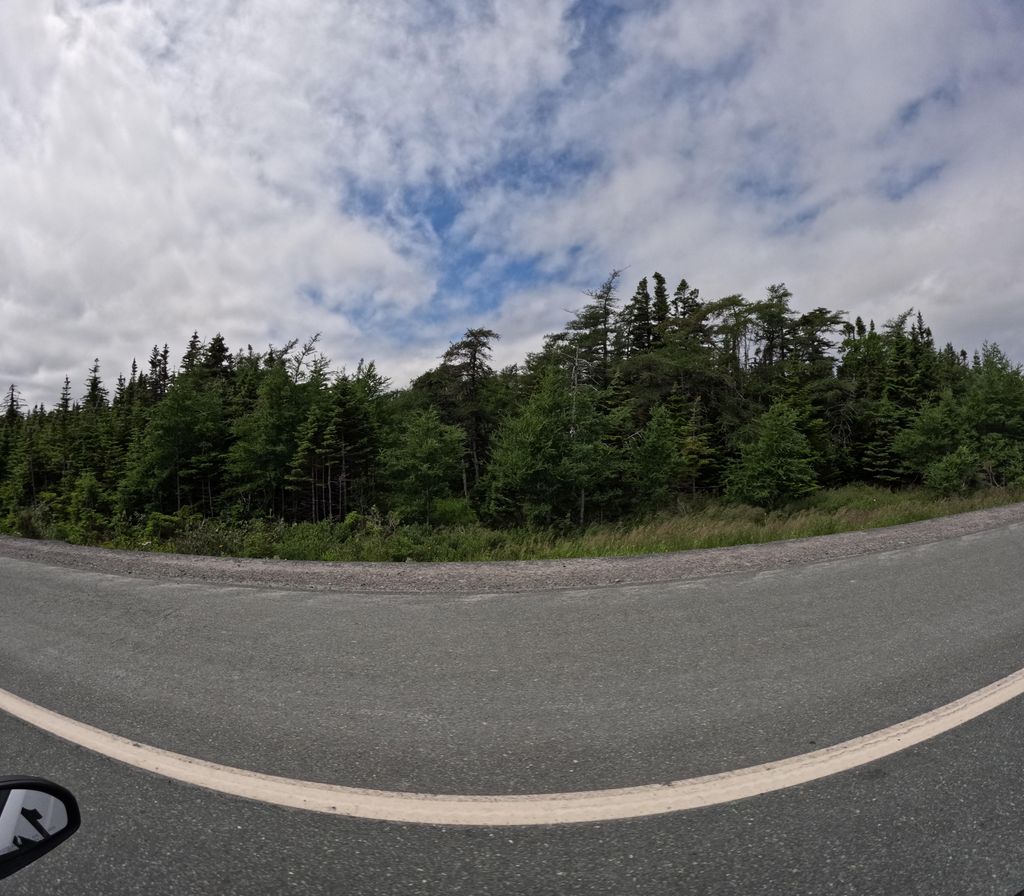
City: st_johns